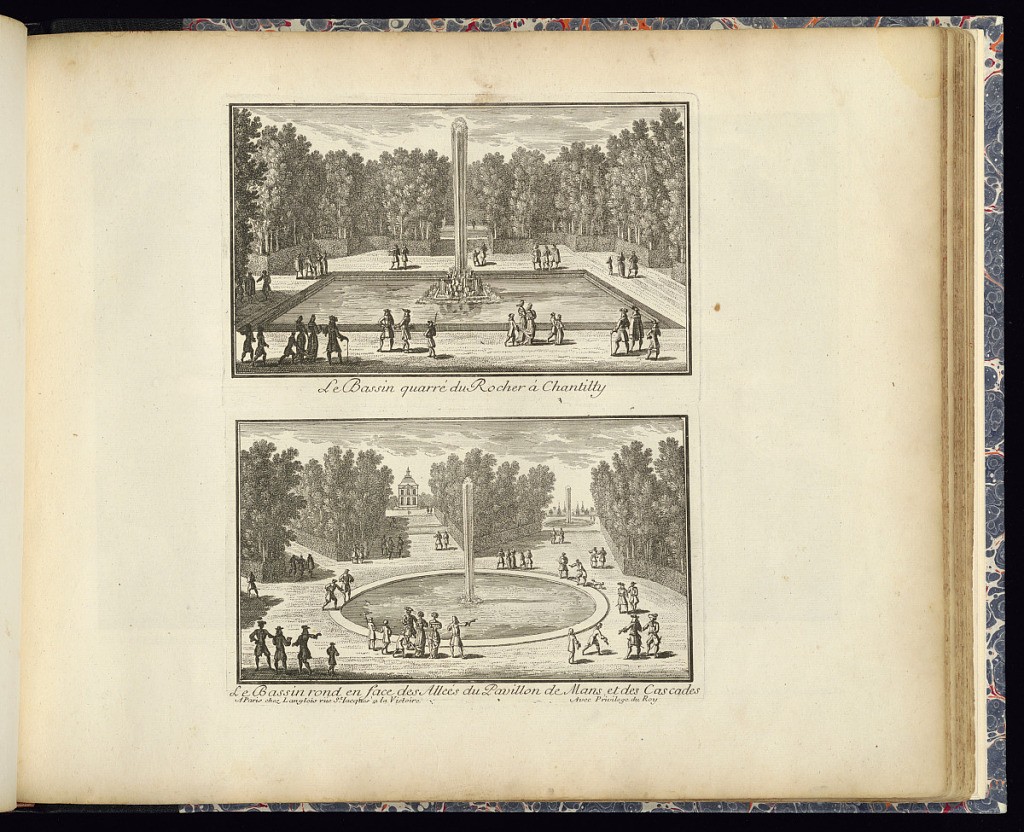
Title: Le Bassin quarré du Rocher à Chantilly (Upper Plate)
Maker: Adam Perelle, French, 1638 – 1695
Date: late 17th century
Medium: Etching on laid paper
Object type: Print
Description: Two plates printed one above the other. Views of fountains in the gardens at Chantilly, France. The upper plate illustrates a rectangular basin with a jet of water shooting out from sculpted rockwork, framed by paths with figures, and trees. The lower plate illustrates a central oval basin with a jet of water, framed by paths with figures. To the center left, a path leading towards the Manse Pavilion and to the right, a path leading to another fountain. Trees framing the paths. The plates are titled.